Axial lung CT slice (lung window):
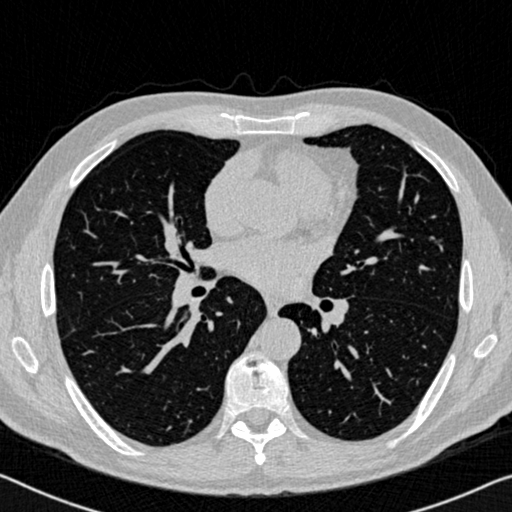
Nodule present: no